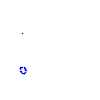
Particle: kaon